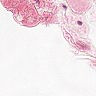
Metastatic tissue present: no